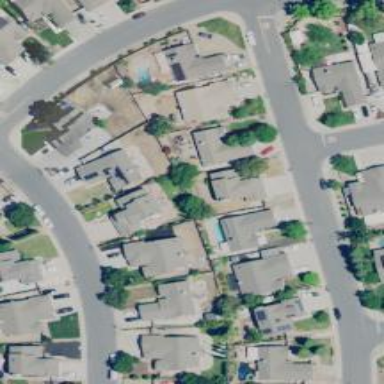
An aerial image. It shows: Residential area consisting of single-family homes.